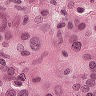
Metastatic tissue present: yes